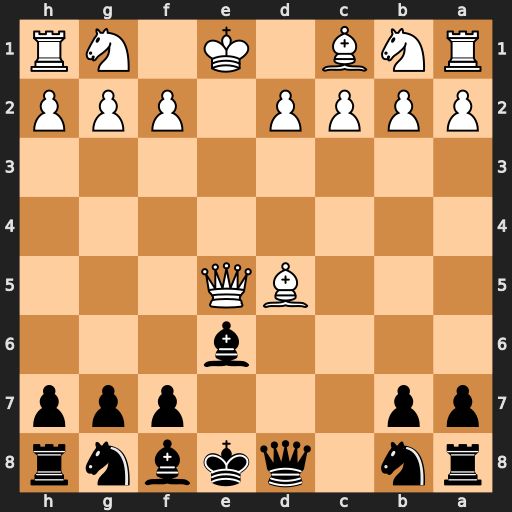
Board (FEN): rn1qkbnr/pp3ppp/4b3/3BQ3/8/8/PPPP1PPP/RNB1K1NR
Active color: b
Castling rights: KQkq
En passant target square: -
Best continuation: Qxd5 Qxd5 Bxd5